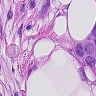
Metastatic tissue present: yes